Chest X-ray:
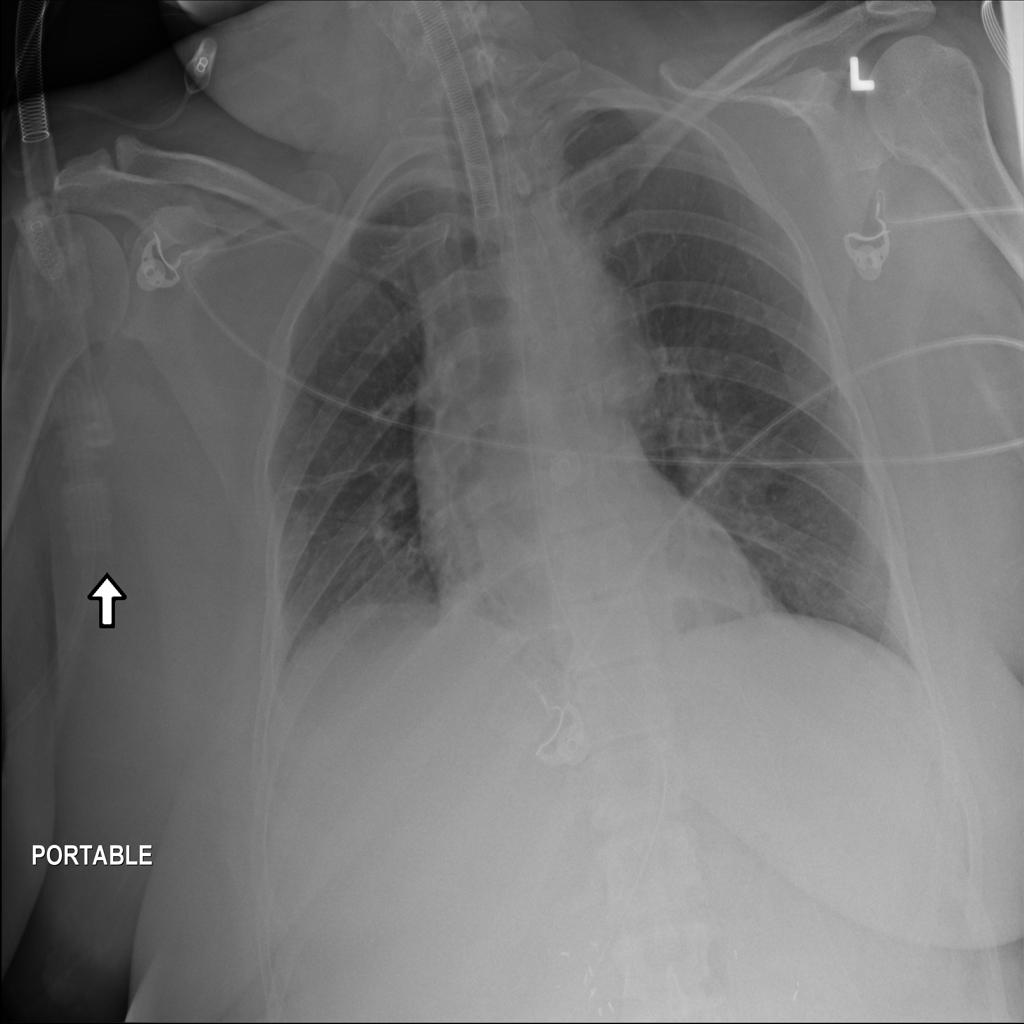
Findings: Consolidation
No abnormal finding: no